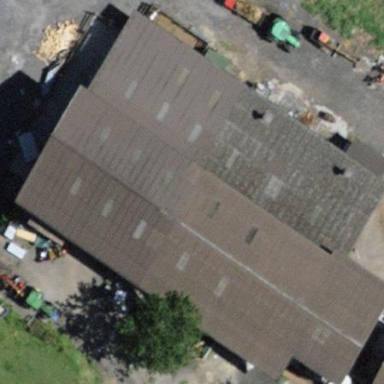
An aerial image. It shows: Barn.